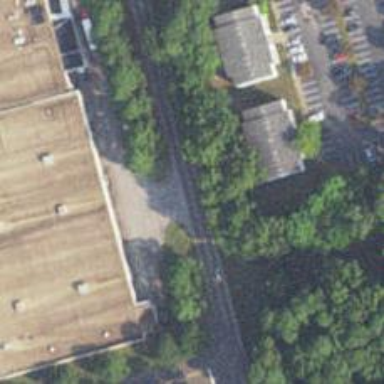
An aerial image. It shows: Alleyway designated as service road.